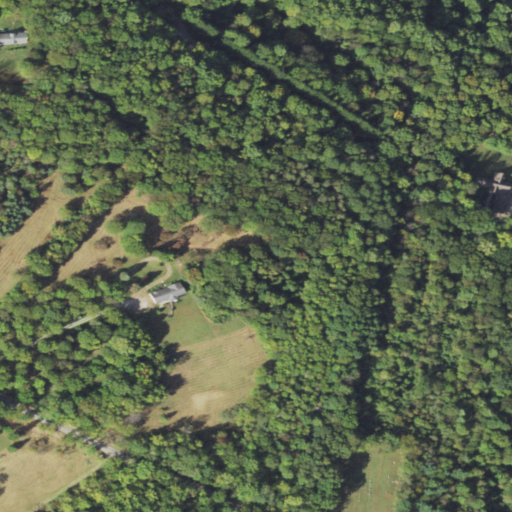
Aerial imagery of mountain in Pennsylvania named Gravel Hill containing deciduous forest, mixed forest, open development, pasture, low intensity development, and medium intensity development